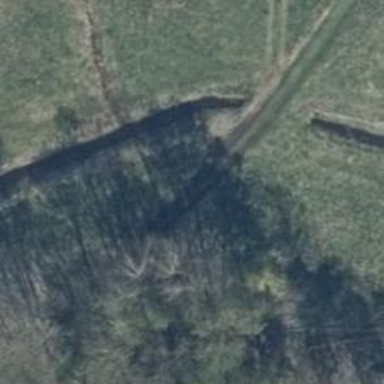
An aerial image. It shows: Grass track with grade5 track type.